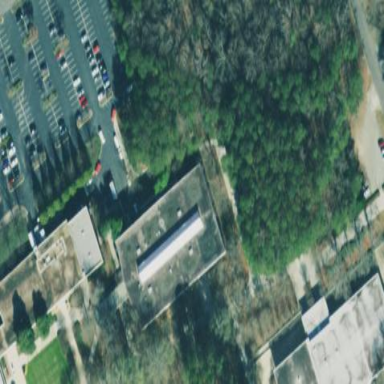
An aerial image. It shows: Building that serves as library.